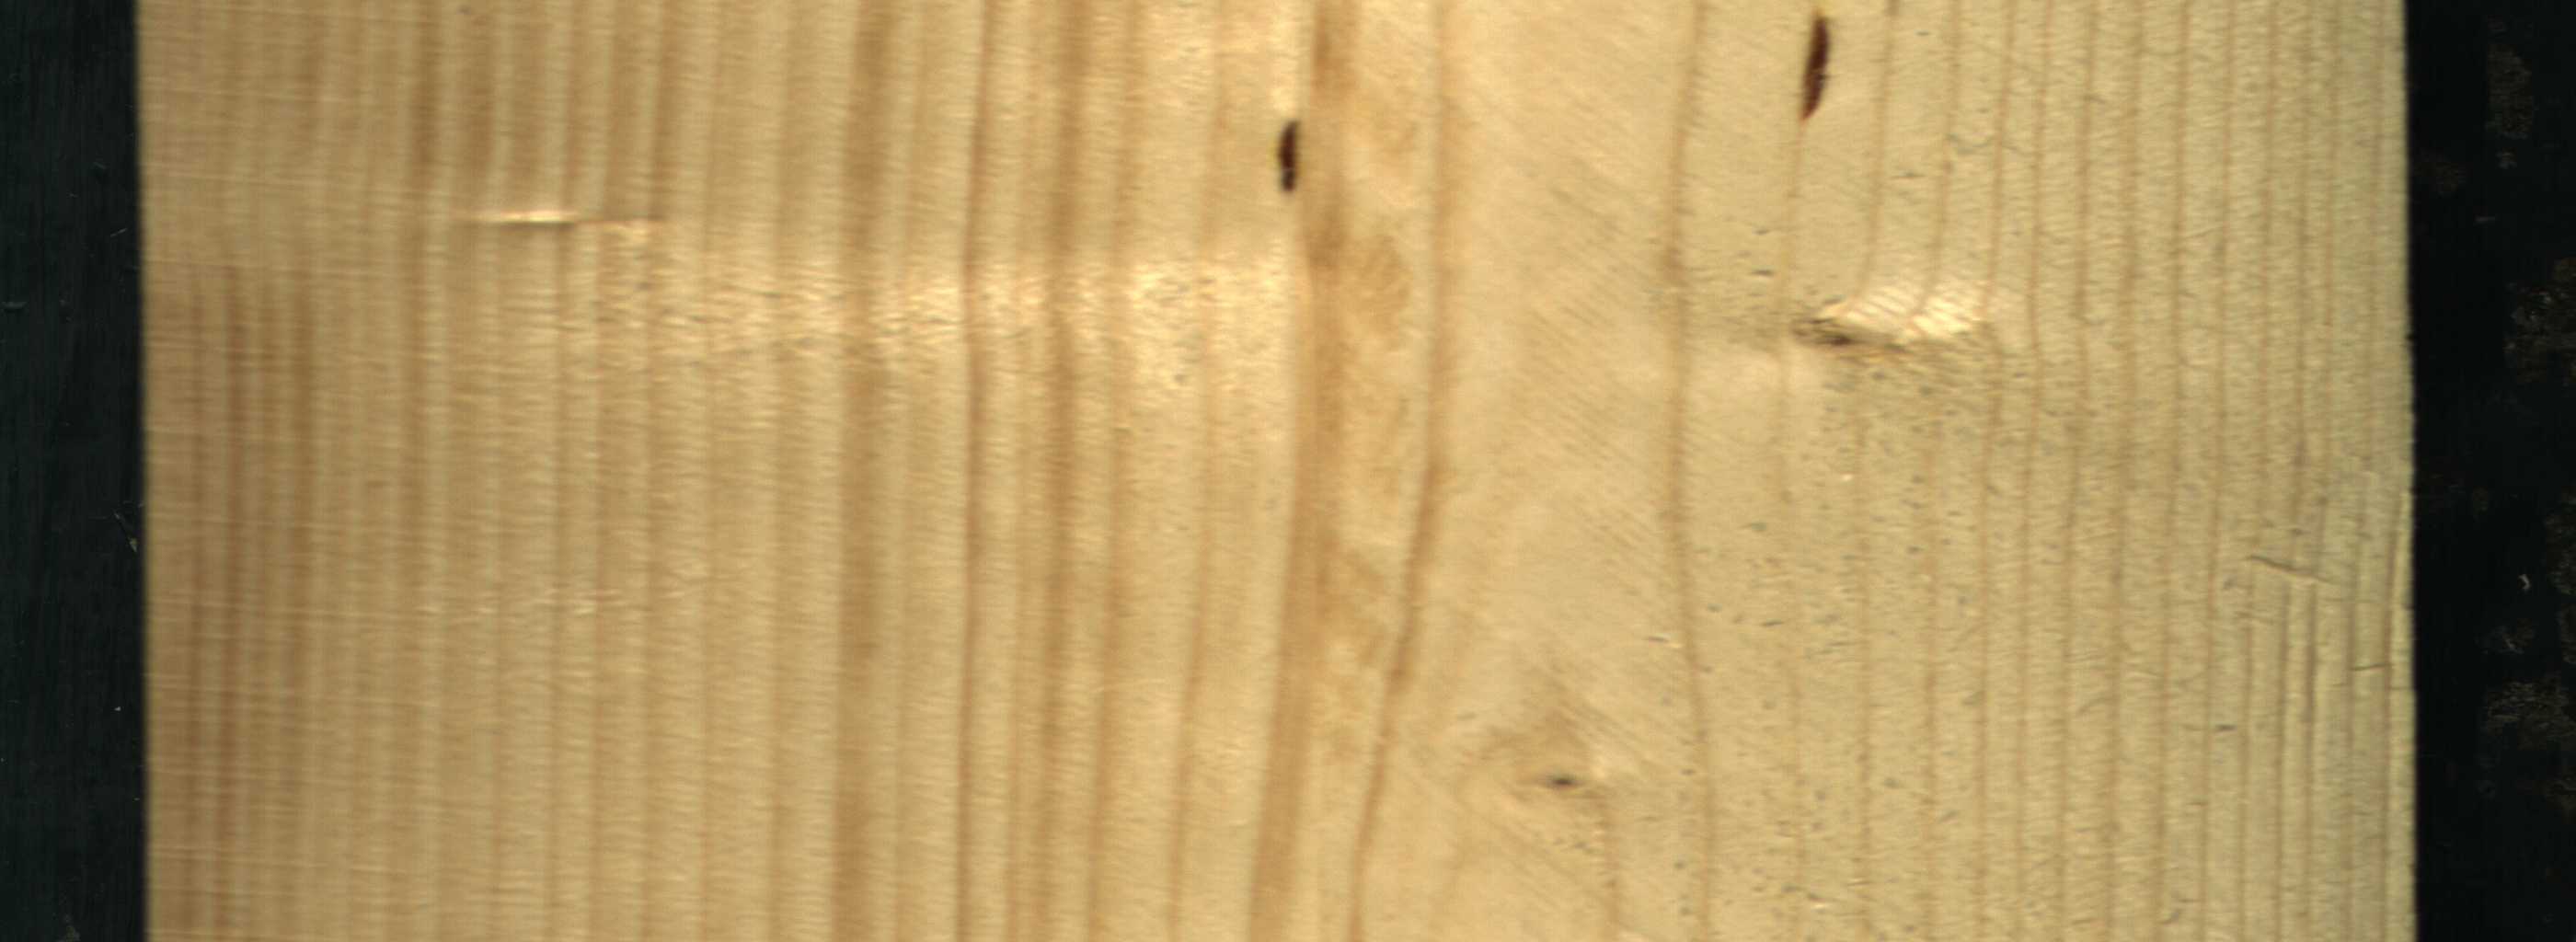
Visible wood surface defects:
resin
resin
Live_Knot